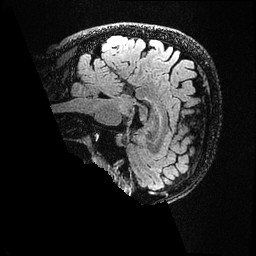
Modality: FLAIR
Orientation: sagittal
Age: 48
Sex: male
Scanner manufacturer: ge
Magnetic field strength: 3 T
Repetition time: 4.802 s
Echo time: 0.1163 s